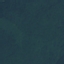
Land use / land cover: Forest